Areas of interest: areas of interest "Business office"
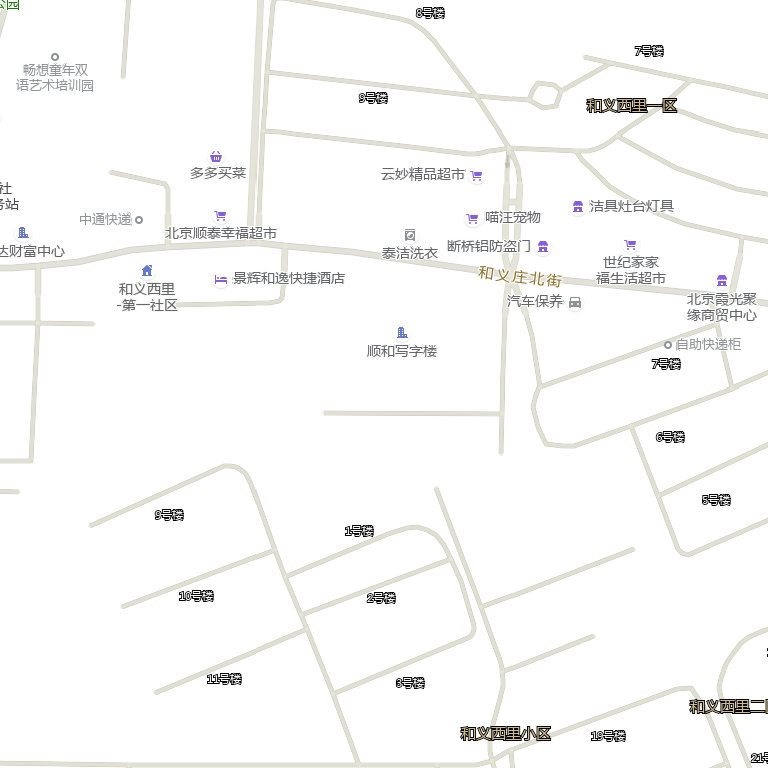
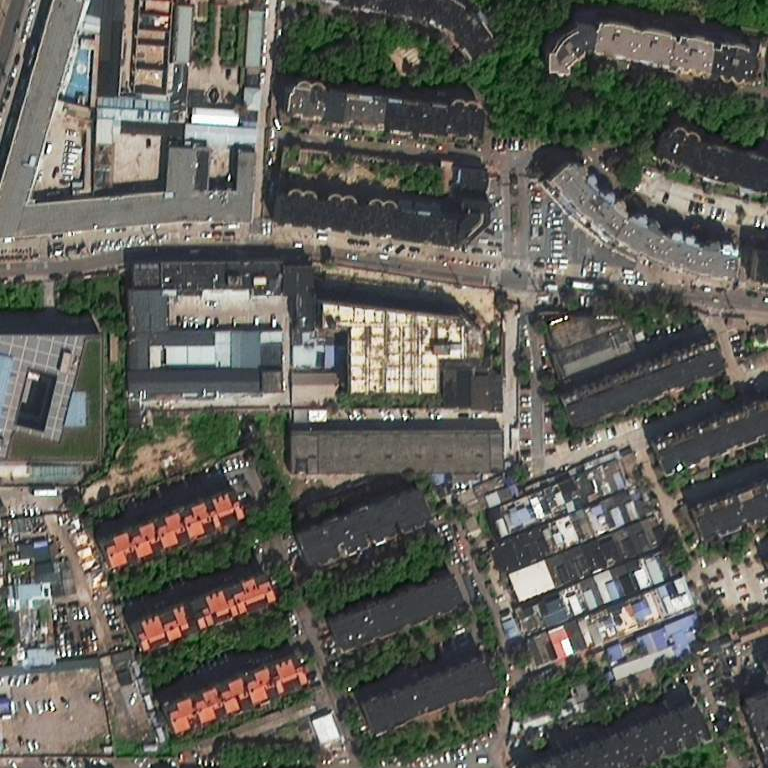